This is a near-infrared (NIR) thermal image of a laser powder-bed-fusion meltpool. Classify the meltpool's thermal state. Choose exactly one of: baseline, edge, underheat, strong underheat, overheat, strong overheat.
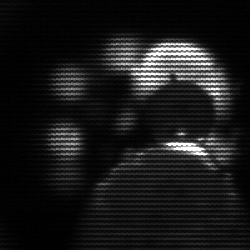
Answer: edge